Question: I'm messing around with Fourier transformations. Now I've created a class that does an implementation of the DFT (not doing anything like FFT atm). This is the implementation I've used:
'''
public static Complex[] Dft(double[] data)
{
int length = data.Length;
Complex[] result = new Complex[length];
for (int k = 1; k <= length; k++)
{
Complex c = Complex.Zero;
for (int n = 1; n <= length; n++)
{
c += Complex.FromPolarCoordinates(data[n-1], (-2 * Math.PI * n * k) / length);
}
result[k-1] = 1 / Math.Sqrt(length) * c;
}
return result;
}
'''
And these are the results I get from 'Dft({2,3,4})'

Well it seems pretty okay, since those are the values I expect. There is only one thing I find confusing. And it all has to do with the rounding of doubles.
First of all, why are the first two numbers not exactly the same (0,8660..443 ) vs (0,8660..443). And why can't it calculate a zero, where you'd expect it. I know 2.8E-15 is pretty close to zero, but well it's not.
Anyone know how these, marginal, errors occur and I can and want to do something about it.
It might seem that there's not a real problem, because it's just small errors. However, how do you deal with these rounding errors if you're for example comparing 2 values.
'''
5,2 + 0i != 5,<PHONE> + i2.828107*10^-15
'''
Cheers
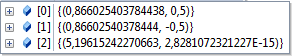
Answer: I think you've already explained it to yourself - limited precision means limited precision. End of story.
If you want to clean up the results, you can do some rounding of your own to a more reasonable number of siginificant digits - then your zeros will show up where you want them.
To answer the question raised by your comment, don't try to compare floating point numbers directly - use a range:
'''
if (Math.Abs(float1 - float2) < 0.001) {
// they're the same!
}
'''
The <URL>, which you might be interested in reading.